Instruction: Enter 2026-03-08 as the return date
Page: home
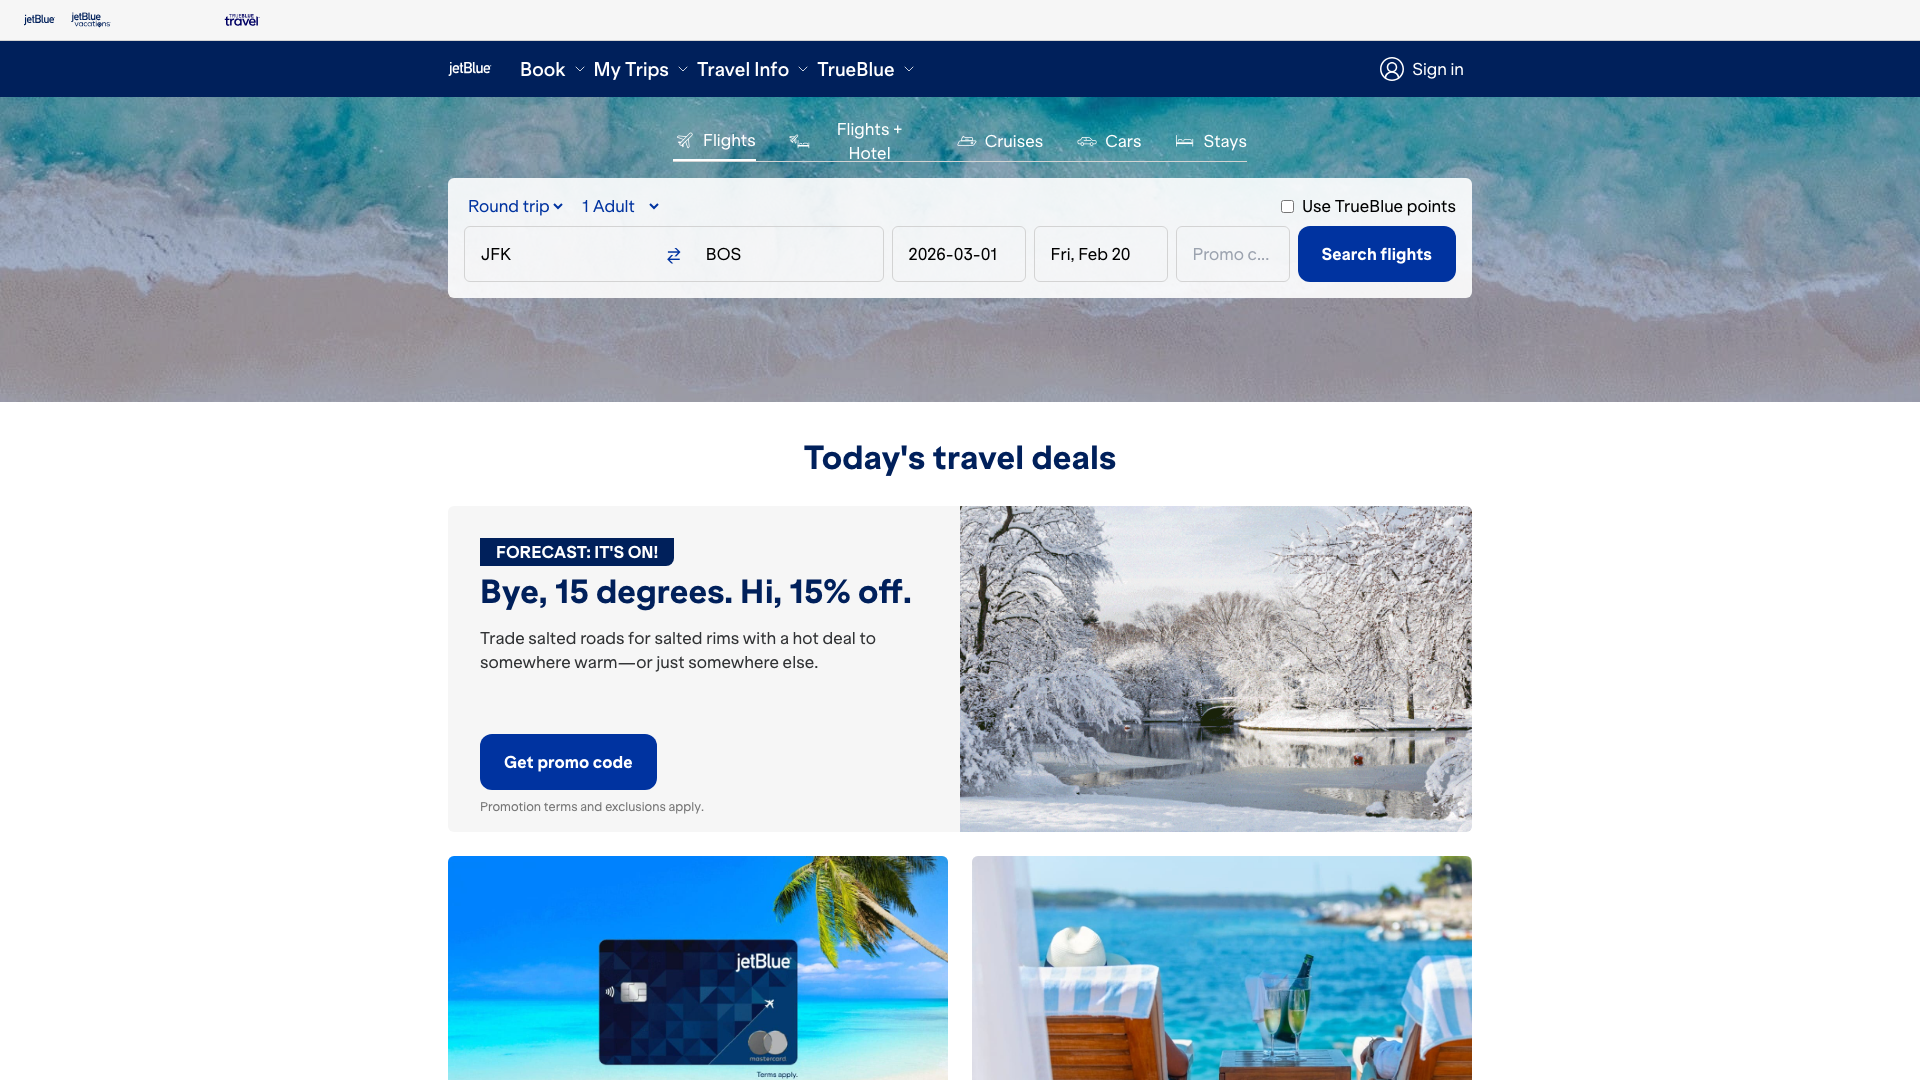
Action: type